Fundus camera: zeiss
Shooting center: fovea
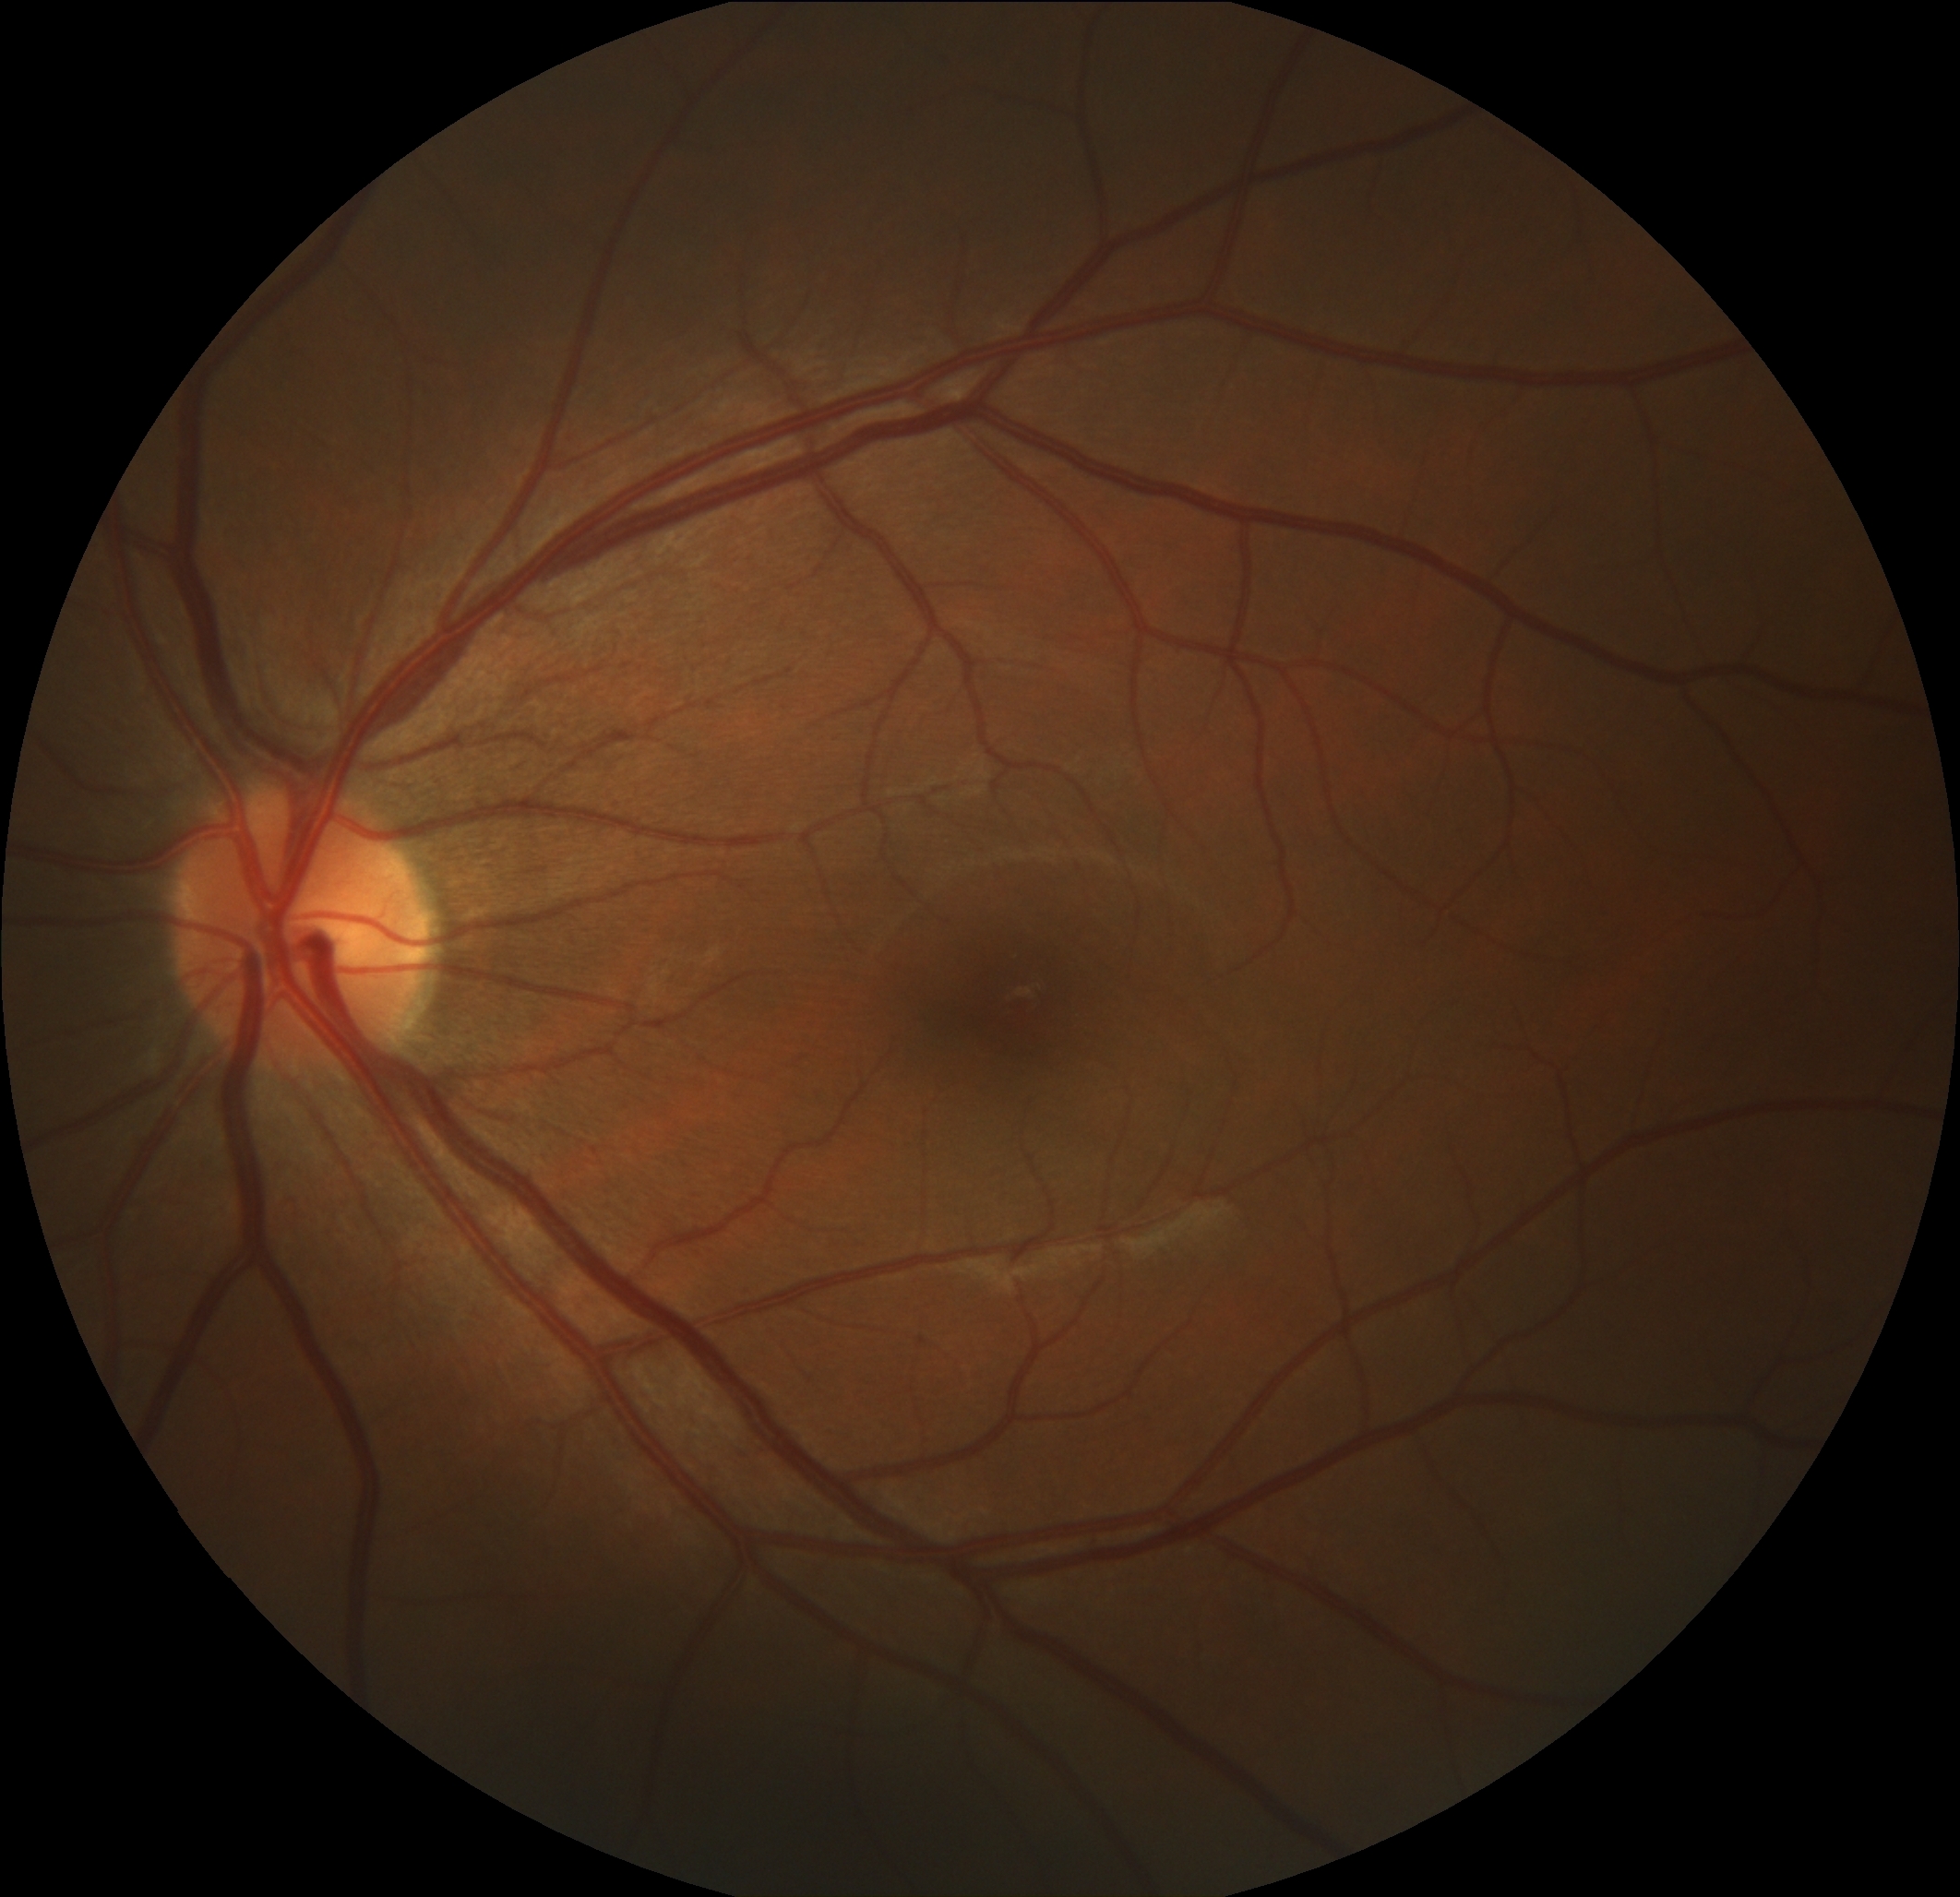
Pathologic myopia: no
Patchy retinal atrophy: present
Retinal detachment: absent